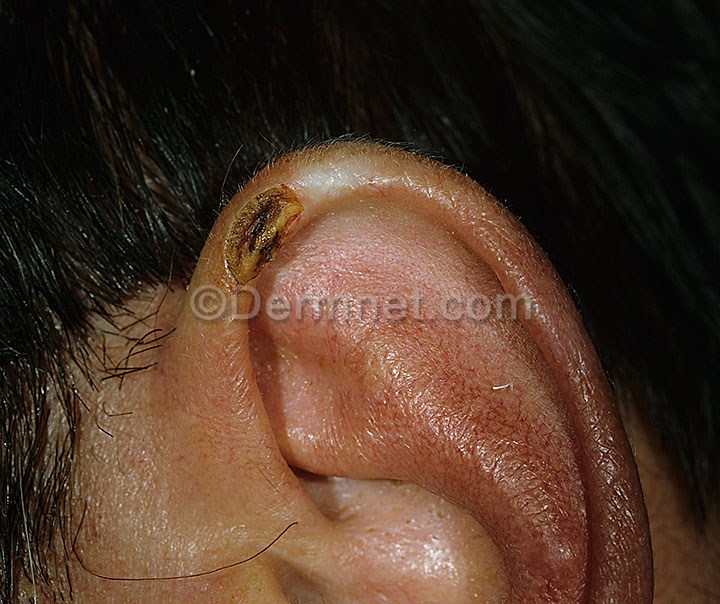
Disease: Seborrheic Keratoses and other Benign Tumors